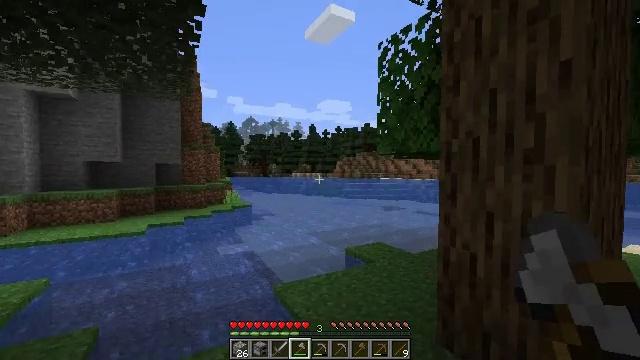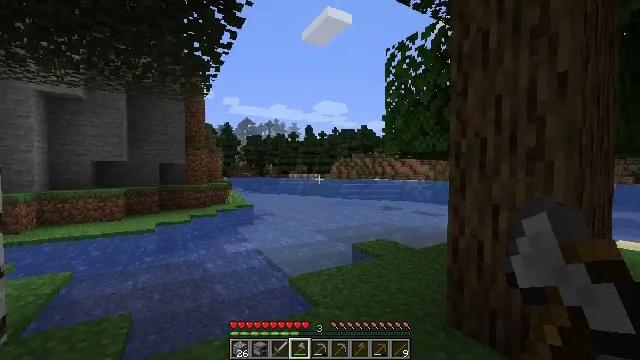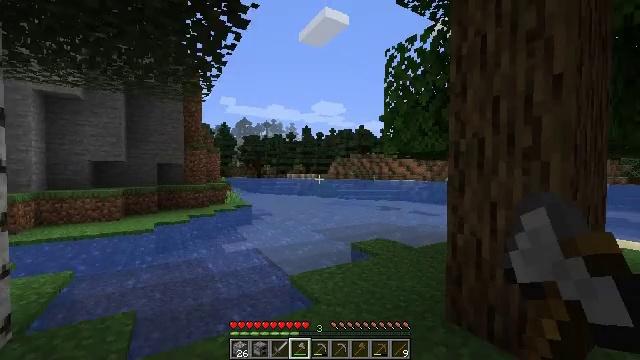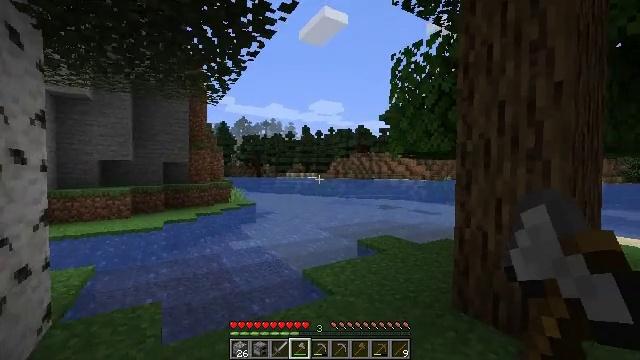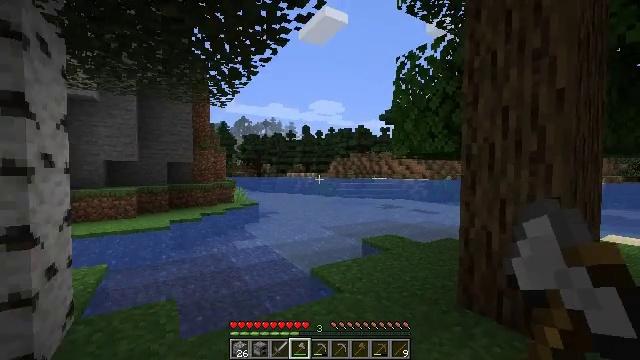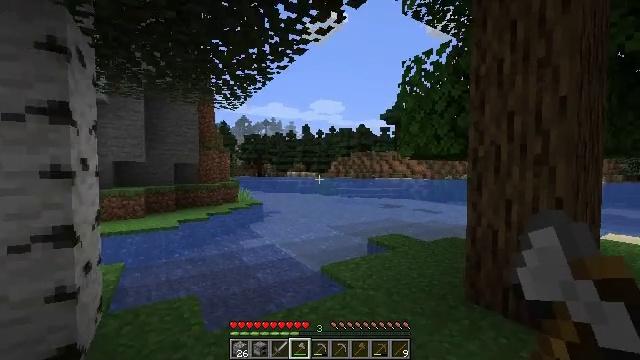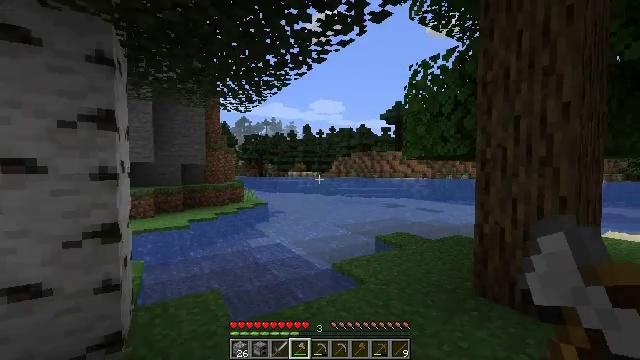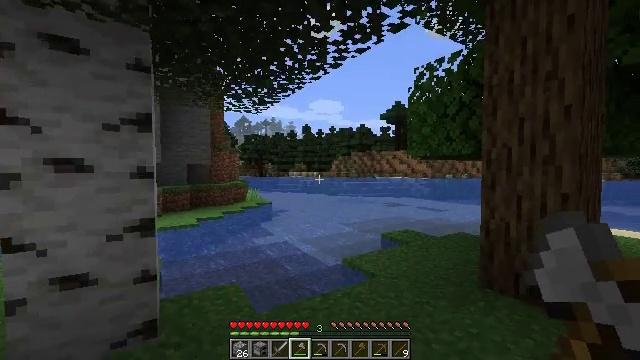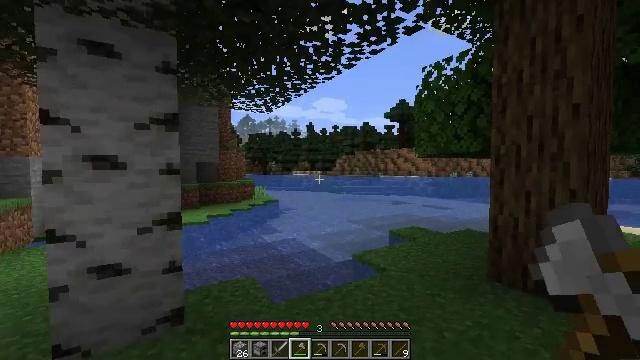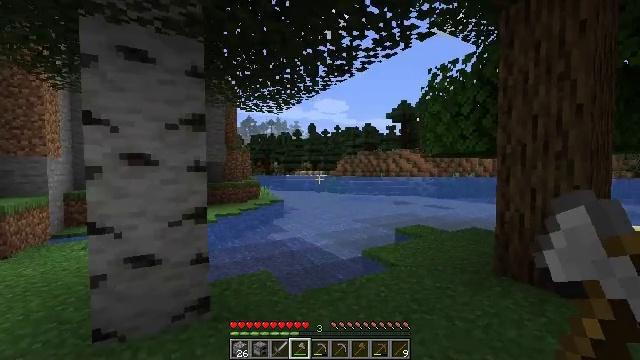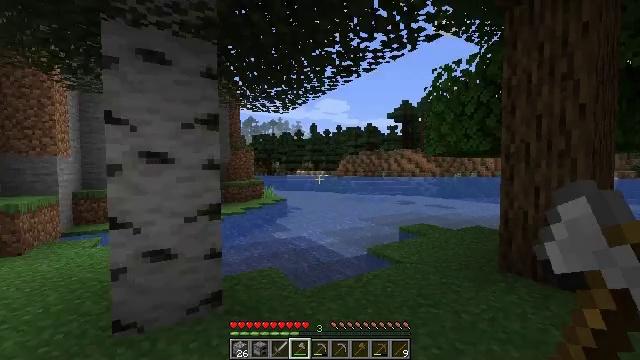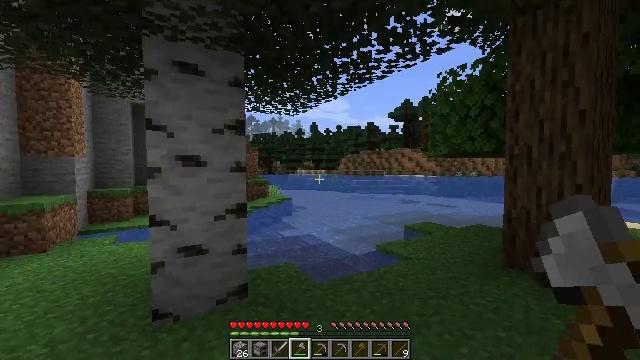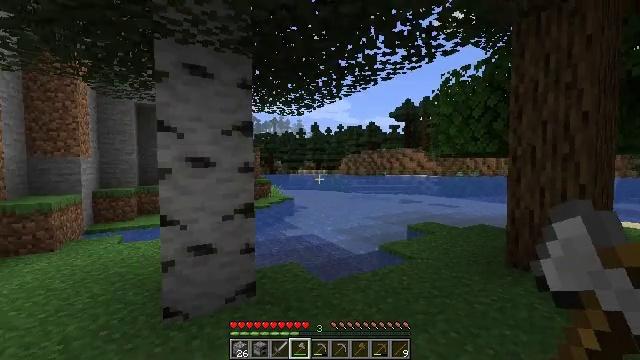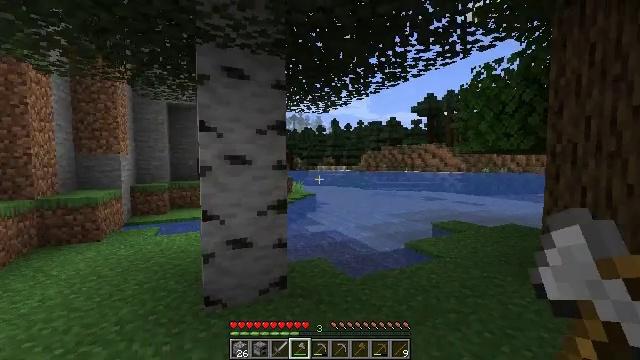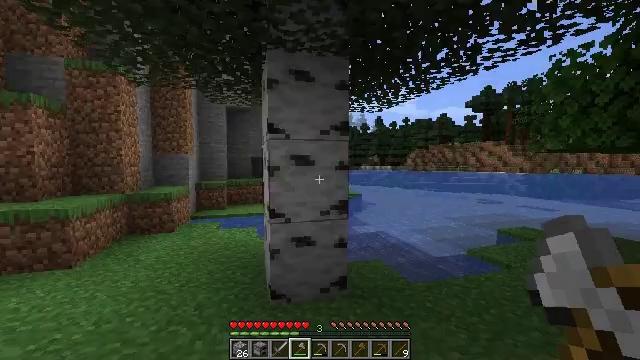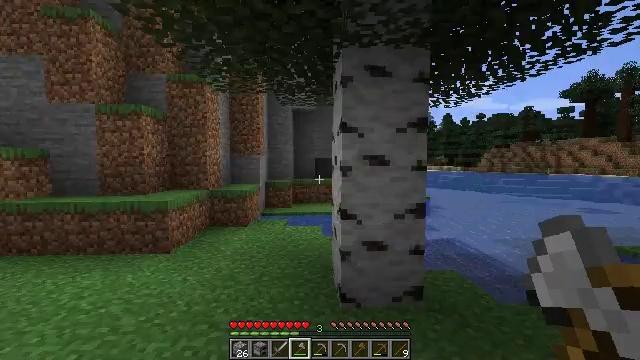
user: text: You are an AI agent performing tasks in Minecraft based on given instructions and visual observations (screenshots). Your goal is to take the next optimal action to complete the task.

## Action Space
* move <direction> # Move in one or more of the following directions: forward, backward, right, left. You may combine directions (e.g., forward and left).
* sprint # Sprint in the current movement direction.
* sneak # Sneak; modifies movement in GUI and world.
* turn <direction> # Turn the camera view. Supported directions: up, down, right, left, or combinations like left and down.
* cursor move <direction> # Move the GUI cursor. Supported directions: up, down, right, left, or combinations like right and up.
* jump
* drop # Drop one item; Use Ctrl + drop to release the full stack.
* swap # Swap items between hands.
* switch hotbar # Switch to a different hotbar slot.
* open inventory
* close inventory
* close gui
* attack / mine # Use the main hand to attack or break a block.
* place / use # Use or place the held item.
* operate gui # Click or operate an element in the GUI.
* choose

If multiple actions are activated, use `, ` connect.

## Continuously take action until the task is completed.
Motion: motion action
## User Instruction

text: Hunt fish.
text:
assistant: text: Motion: move back and move left
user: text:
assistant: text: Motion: move back and move left
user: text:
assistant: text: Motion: move back and move left
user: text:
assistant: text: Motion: move back and move left
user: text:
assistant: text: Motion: move back and move left
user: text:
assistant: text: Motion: move back and move left
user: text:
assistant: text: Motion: move back and move left
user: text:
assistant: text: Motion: move back and move left
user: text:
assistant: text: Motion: move back and move left
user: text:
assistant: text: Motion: move back and move left
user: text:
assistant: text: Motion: move back and move left
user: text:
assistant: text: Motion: move left
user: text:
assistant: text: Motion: move left, turn left
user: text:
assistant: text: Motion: move forward and move left, turn left
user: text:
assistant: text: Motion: move forward and move left, turn left
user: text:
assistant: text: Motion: move forward and move left, turn left
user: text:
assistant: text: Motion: move forward and move left, turn left
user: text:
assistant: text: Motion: move forward and move left
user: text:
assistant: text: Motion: move forward and move left
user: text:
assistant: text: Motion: move forward and move left
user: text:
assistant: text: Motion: move forward
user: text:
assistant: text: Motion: move forward, turn left
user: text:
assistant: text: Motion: move forward, turn left
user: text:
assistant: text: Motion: move forward, turn left
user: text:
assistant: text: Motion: move forward, turn left
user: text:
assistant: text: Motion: move forward, turn left
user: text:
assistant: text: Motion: move forward, turn left
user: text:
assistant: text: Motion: move forward
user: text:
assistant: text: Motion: move forward
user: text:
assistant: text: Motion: move forward and move left